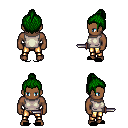
a pixel art fantasy rpg character, male body template, human, dark skin, white sleeveless shirt, gold greaves, green short topknot hairstyle, black slippers, dagger, four views (front, back, left, right), 2x2 character sprite sheet, small pixel art, hard edges, no anti-aliasing